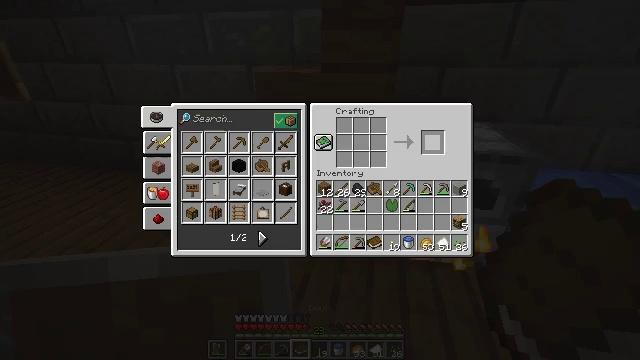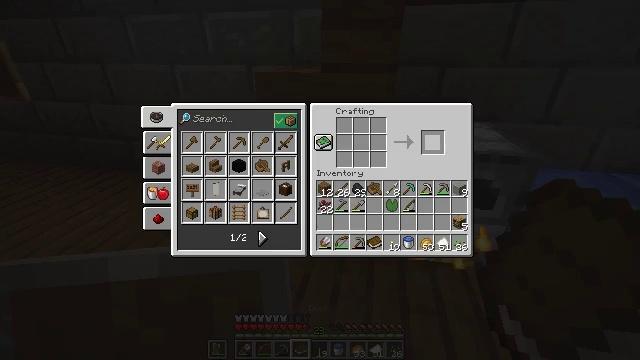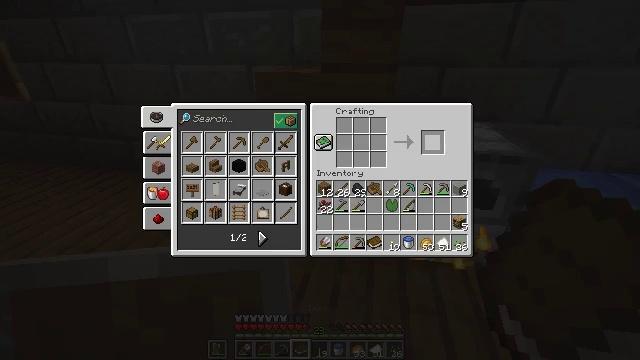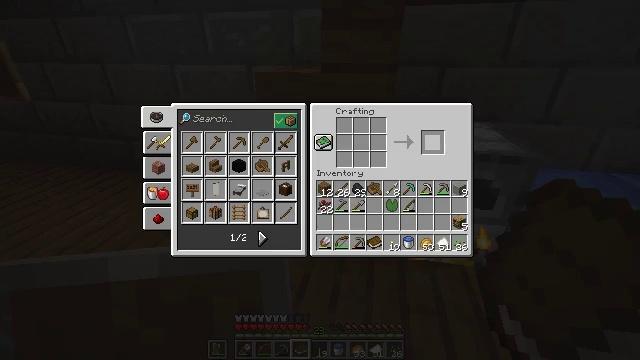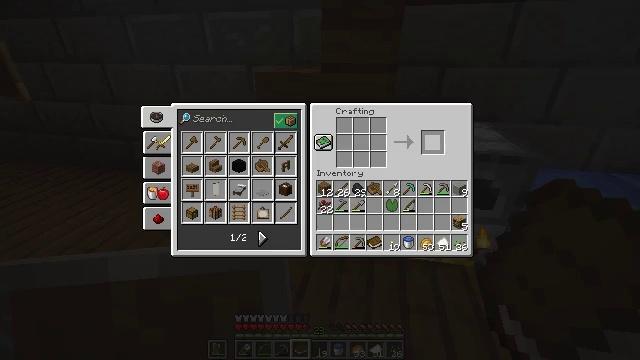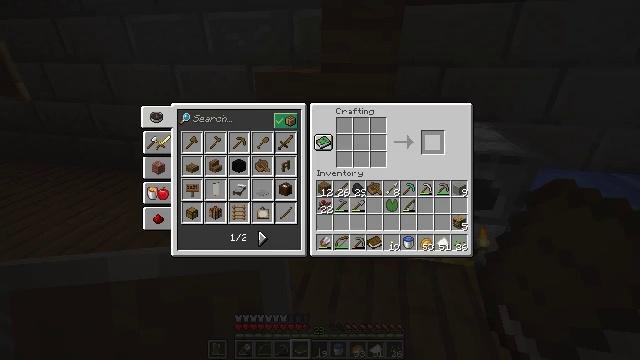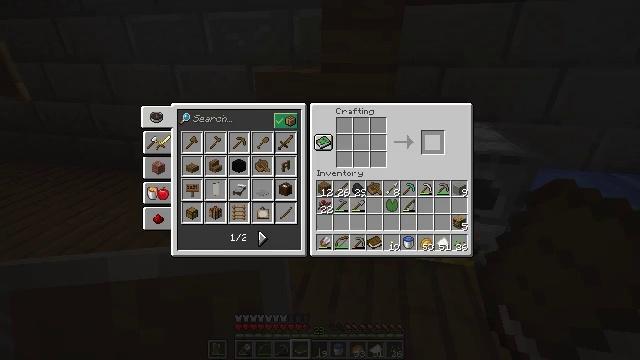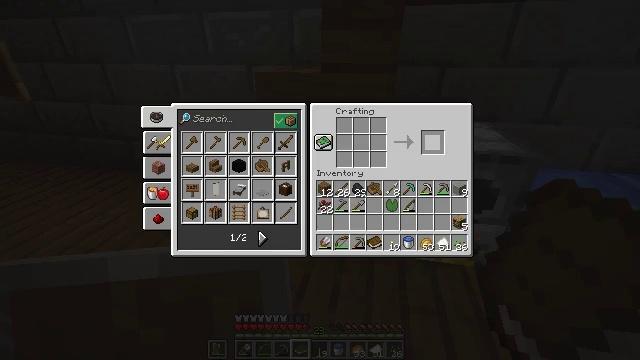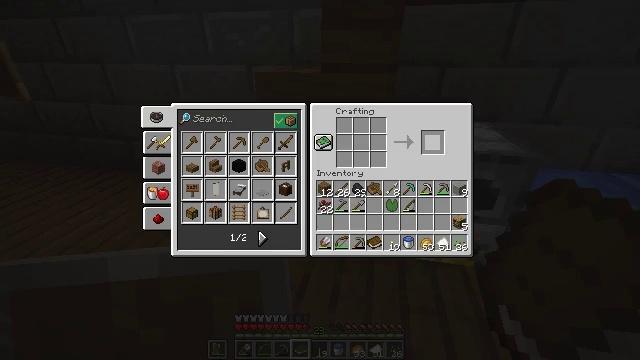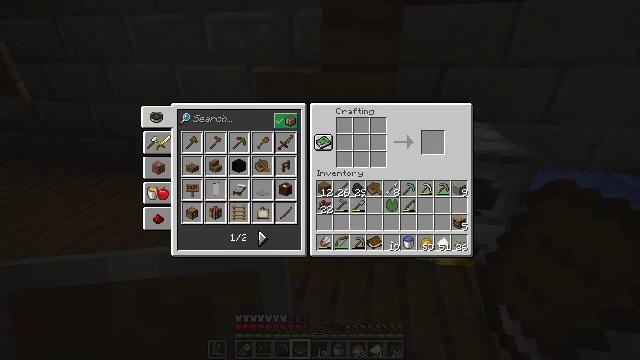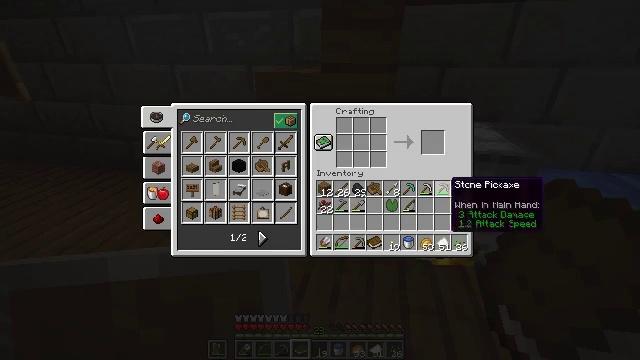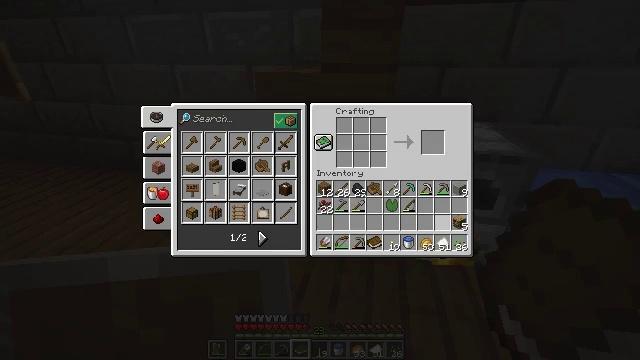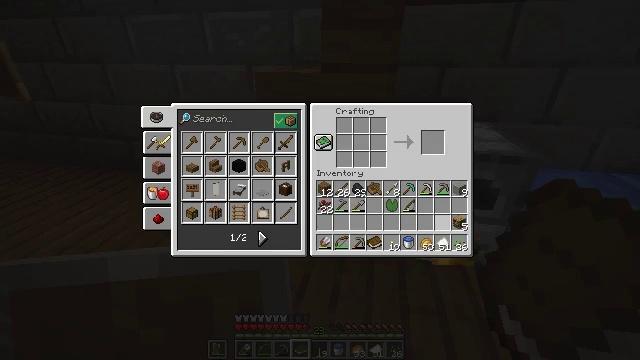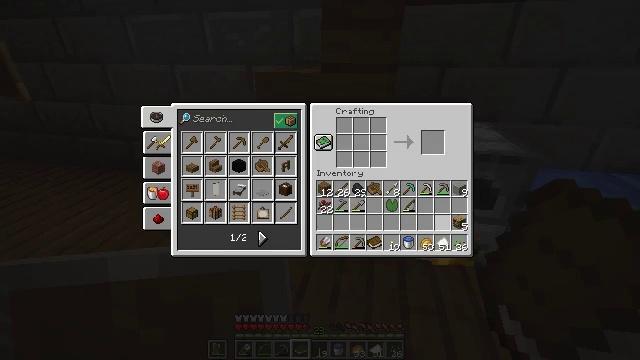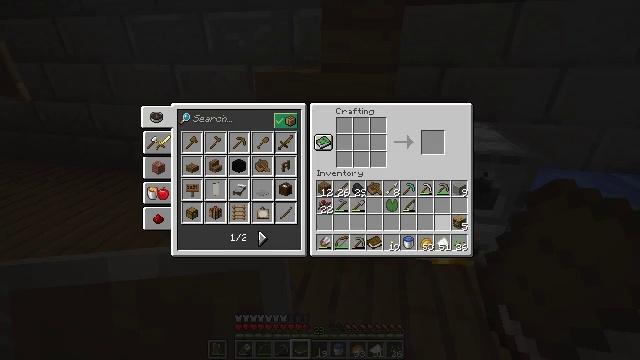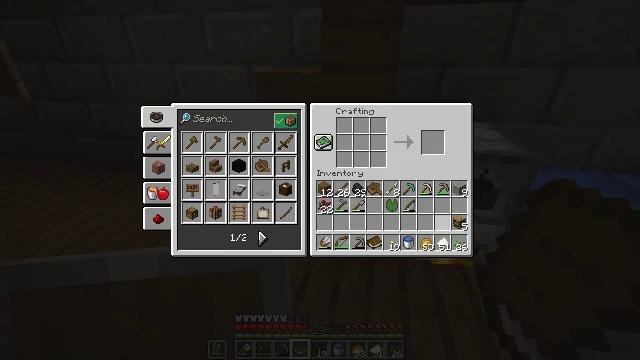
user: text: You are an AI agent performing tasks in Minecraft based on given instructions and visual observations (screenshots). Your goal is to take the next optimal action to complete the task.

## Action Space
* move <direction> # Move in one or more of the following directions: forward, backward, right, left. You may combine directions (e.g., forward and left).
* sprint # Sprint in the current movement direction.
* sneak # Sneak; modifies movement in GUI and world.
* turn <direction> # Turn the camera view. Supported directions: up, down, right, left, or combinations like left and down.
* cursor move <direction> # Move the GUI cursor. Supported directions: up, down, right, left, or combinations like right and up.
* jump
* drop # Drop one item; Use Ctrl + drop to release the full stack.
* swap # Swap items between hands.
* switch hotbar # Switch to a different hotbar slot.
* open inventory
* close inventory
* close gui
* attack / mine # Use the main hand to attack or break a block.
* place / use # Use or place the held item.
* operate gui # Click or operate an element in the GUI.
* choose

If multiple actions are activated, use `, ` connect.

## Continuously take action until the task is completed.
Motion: motion action
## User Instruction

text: Make a stone axe using a crafting table.
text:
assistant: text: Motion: sneak, open gui
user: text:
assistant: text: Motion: sneak
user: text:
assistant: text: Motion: sneak
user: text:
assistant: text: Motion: sneak
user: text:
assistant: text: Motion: no_op
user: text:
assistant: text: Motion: no_op
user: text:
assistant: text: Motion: no_op
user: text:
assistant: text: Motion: no_op
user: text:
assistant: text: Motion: cursor move down
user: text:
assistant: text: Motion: cursor move down
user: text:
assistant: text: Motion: cursor move down
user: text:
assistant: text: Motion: cursor move down
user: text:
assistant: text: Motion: no_op
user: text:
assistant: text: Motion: no_op
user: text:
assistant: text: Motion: no_op
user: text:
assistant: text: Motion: no_op
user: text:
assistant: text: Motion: no_op
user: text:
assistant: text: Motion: cursor move left
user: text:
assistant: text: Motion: cursor move left
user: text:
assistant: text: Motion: cursor move left
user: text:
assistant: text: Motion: cursor move left and up
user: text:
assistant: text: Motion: cursor move left and up
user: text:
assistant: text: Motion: no_op
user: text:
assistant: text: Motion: cursor move right
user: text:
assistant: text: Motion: cursor move right
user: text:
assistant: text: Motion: close gui
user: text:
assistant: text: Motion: no_op
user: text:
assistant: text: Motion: no_op
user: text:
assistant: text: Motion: turn left
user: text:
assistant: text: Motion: turn left and up